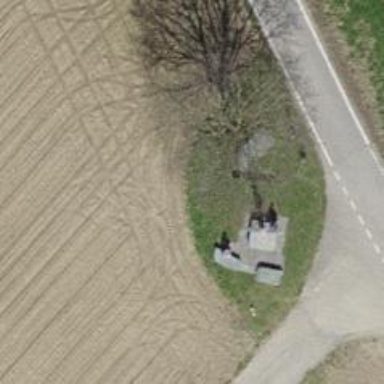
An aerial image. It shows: Historic wayside cross.